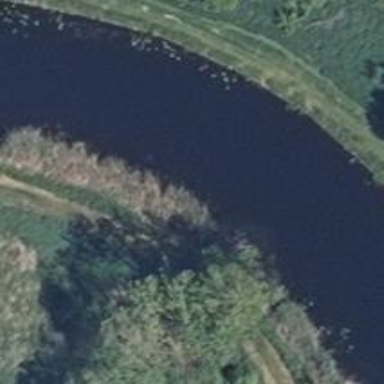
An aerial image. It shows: Beautiful river scene.